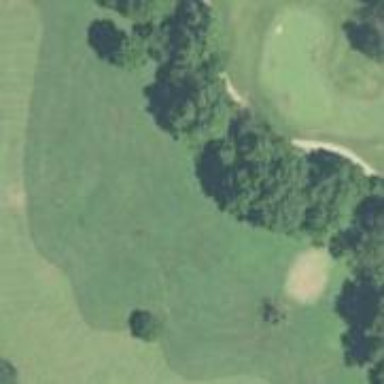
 known as the fairway. The grass is neatly mown."